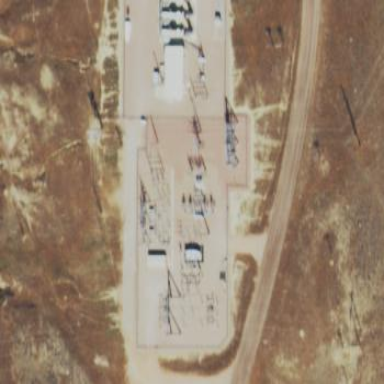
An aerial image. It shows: Substation surrounded by fence.